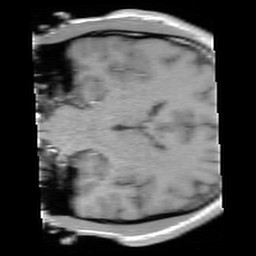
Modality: FLASH
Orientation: coronal
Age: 21
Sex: male
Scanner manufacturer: siemens
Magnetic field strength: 3 T
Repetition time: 0.245 s
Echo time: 0.0026 s